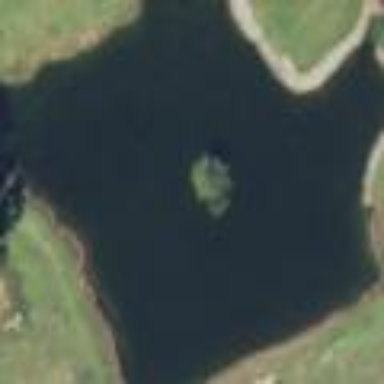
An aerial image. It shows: Reservoir.